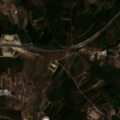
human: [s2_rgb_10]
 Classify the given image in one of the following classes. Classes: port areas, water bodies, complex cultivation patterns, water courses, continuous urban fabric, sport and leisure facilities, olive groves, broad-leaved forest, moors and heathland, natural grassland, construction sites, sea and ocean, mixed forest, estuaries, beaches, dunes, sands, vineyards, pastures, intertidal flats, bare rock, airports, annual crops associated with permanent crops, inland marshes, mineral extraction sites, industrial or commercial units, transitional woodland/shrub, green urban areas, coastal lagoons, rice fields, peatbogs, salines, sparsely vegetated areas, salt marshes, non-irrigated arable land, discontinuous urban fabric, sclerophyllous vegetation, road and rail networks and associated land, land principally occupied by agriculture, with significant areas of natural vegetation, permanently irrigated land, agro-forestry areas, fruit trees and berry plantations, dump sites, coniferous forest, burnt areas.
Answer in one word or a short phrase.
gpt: vineyards, complex cultivation patterns, mixed forest, transitional woodland/shrub